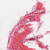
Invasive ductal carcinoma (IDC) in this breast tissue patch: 0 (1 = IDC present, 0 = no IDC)